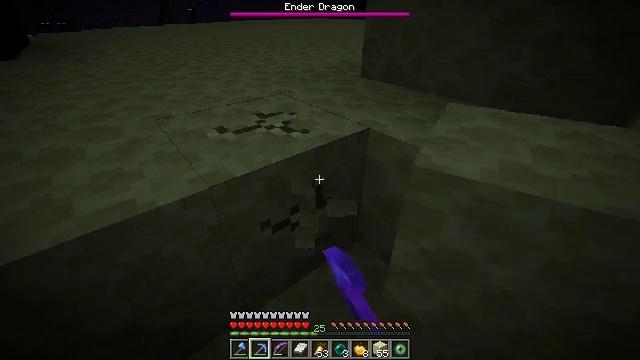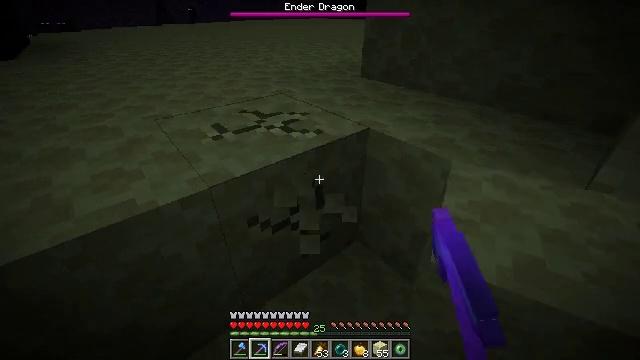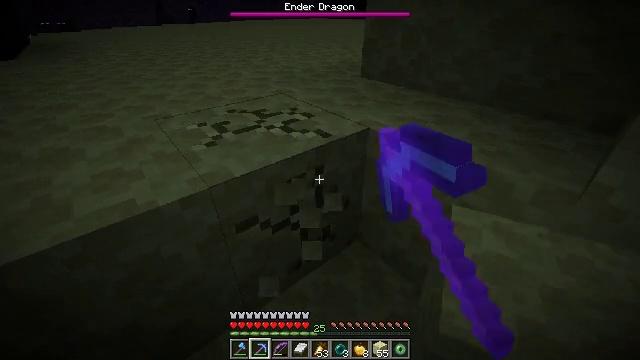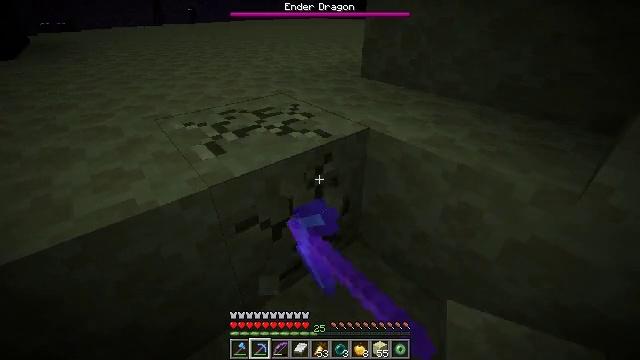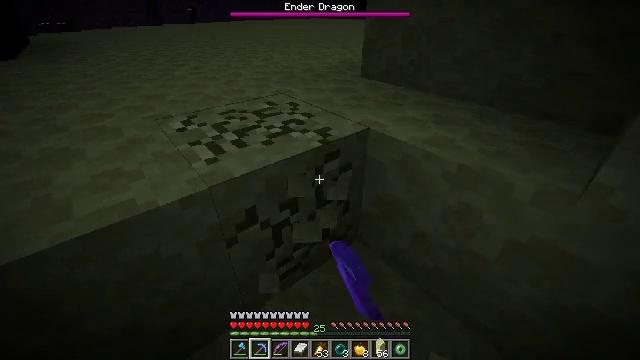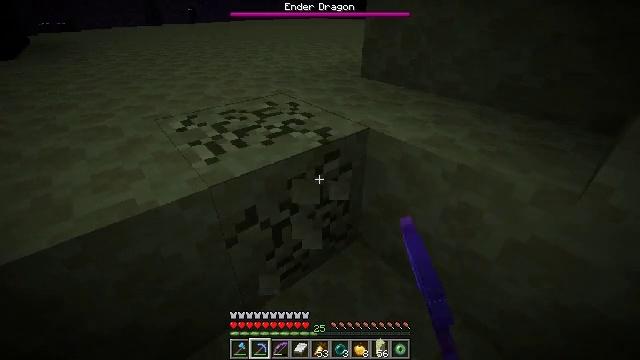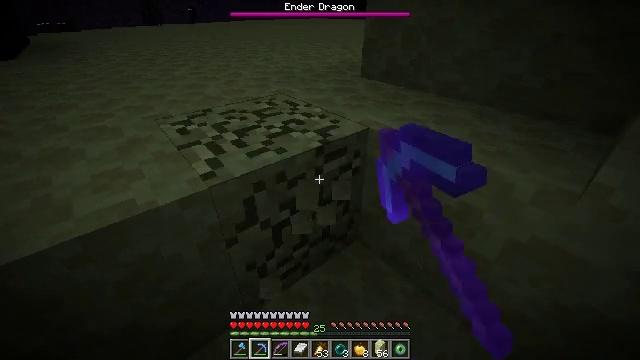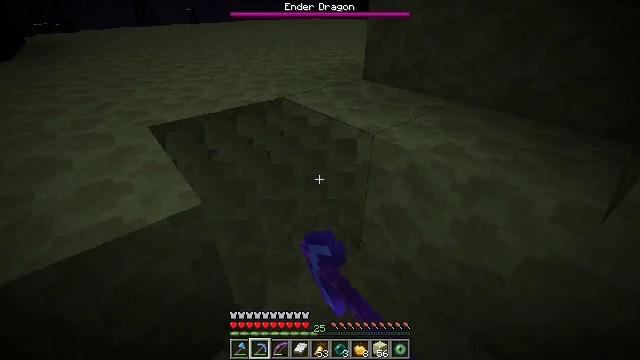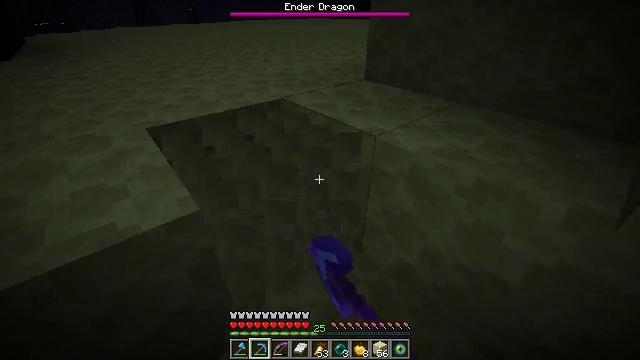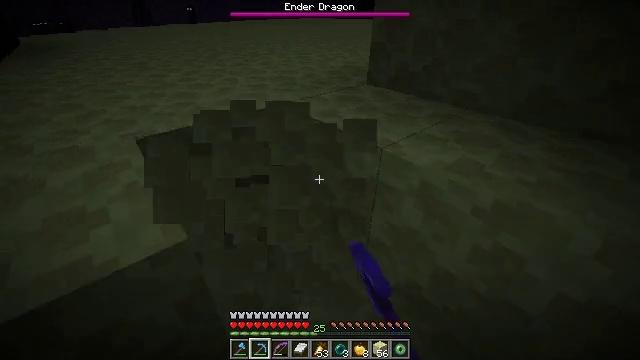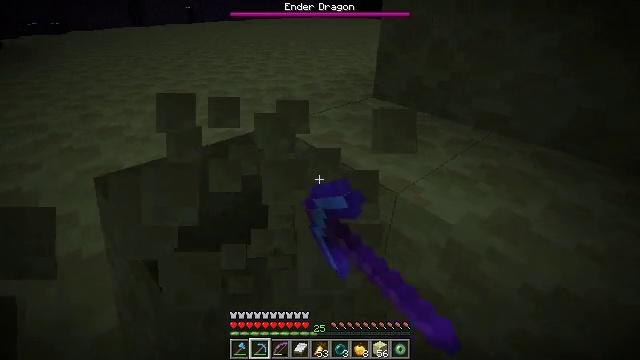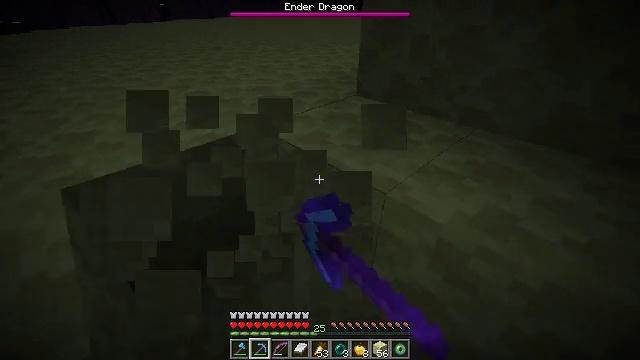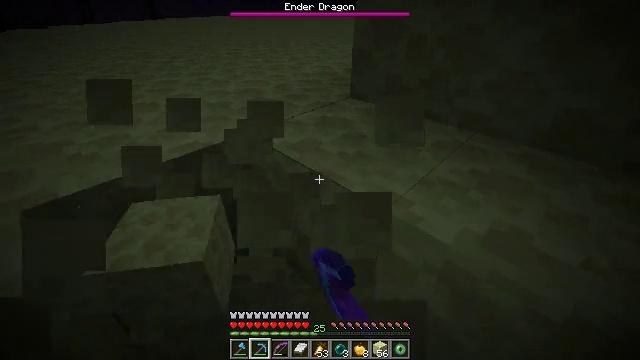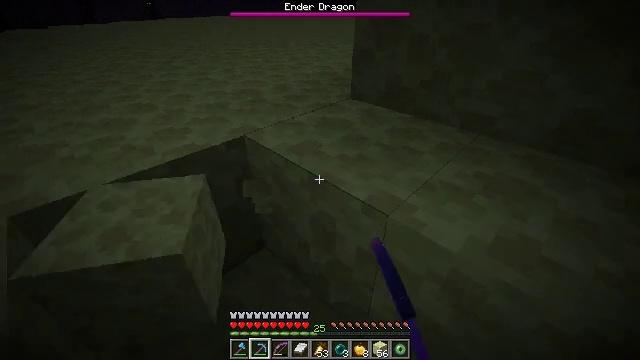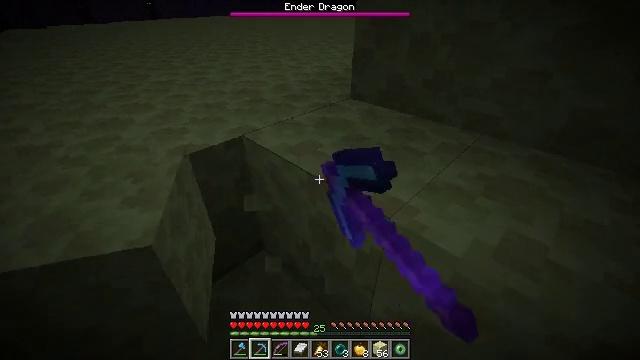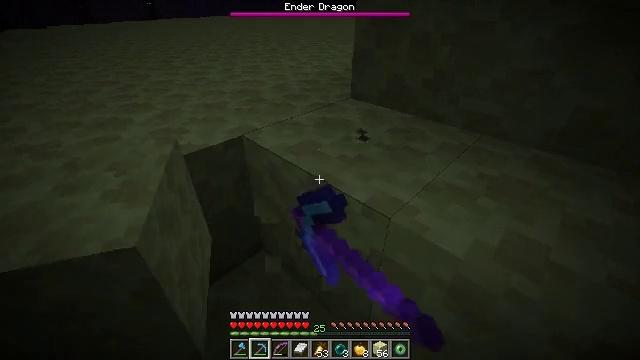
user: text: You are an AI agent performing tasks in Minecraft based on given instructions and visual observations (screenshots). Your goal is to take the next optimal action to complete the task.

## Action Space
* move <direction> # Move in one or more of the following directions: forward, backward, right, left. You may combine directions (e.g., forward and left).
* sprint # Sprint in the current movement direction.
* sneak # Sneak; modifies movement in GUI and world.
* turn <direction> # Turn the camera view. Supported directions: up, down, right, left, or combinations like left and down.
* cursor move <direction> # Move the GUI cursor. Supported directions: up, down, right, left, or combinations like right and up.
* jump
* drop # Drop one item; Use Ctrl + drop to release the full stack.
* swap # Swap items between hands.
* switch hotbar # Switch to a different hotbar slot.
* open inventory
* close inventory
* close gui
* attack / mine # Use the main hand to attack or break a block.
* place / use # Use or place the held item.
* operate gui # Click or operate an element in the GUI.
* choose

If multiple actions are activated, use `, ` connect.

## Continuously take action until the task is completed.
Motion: motion action
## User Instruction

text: Mine the end stone in the End dimension.
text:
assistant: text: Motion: attack / mine
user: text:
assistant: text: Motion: attack / mine
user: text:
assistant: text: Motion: attack / mine
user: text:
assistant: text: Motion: attack / mine
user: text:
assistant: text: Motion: attack / mine
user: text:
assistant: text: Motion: attack / mine
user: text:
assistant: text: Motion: move forward, attack / mine
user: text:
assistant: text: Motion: move forward, attack / mine
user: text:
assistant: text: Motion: move forward, attack / mine
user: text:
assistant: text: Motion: move forward, attack / mine
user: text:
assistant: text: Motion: turn right, attack / mine
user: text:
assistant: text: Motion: turn right, attack / mine
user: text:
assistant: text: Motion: attack / mine
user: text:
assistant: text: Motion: attack / mine
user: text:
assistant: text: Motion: attack / mine
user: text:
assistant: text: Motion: attack / mine
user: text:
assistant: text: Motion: attack / mine
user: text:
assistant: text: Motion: attack / mine
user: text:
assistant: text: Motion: attack / mine
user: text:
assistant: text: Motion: attack / mine
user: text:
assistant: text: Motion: attack / mine
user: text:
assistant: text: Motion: attack / mine
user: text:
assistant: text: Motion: attack / mine
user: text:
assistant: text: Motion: attack / mine
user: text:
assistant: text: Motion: move forward, turn left and down, attack / mine
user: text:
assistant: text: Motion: move forward, turn left and down, attack / mine
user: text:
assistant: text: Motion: move forward, attack / mine
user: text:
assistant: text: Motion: turn left and down, attack / mine
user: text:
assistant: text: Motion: turn left, attack / mine
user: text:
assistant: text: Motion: attack / mine